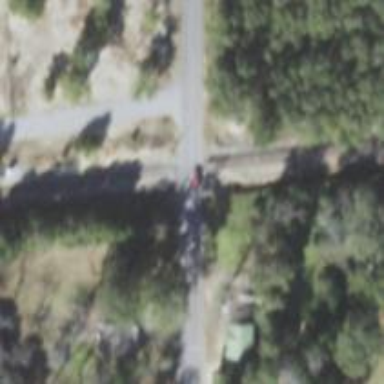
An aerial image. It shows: Level crossing with lights at the railway.